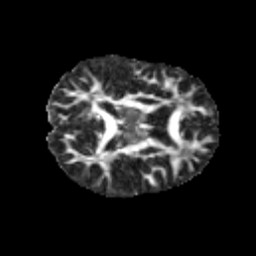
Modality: FA
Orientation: axial
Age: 12
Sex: male
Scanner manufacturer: siemens
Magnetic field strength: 3 T
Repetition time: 3.8 s
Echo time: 0.07 s